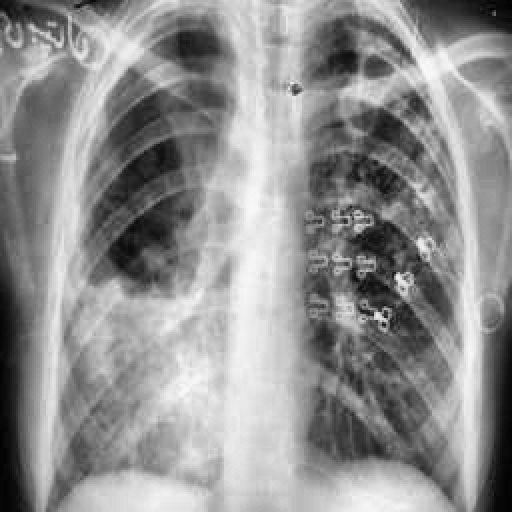
Finding: TUBERCULOSIS